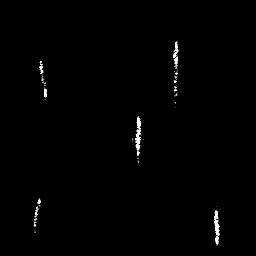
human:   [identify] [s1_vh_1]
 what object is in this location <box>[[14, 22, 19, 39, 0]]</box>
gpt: <ref>1 medium ship at the left</ref>